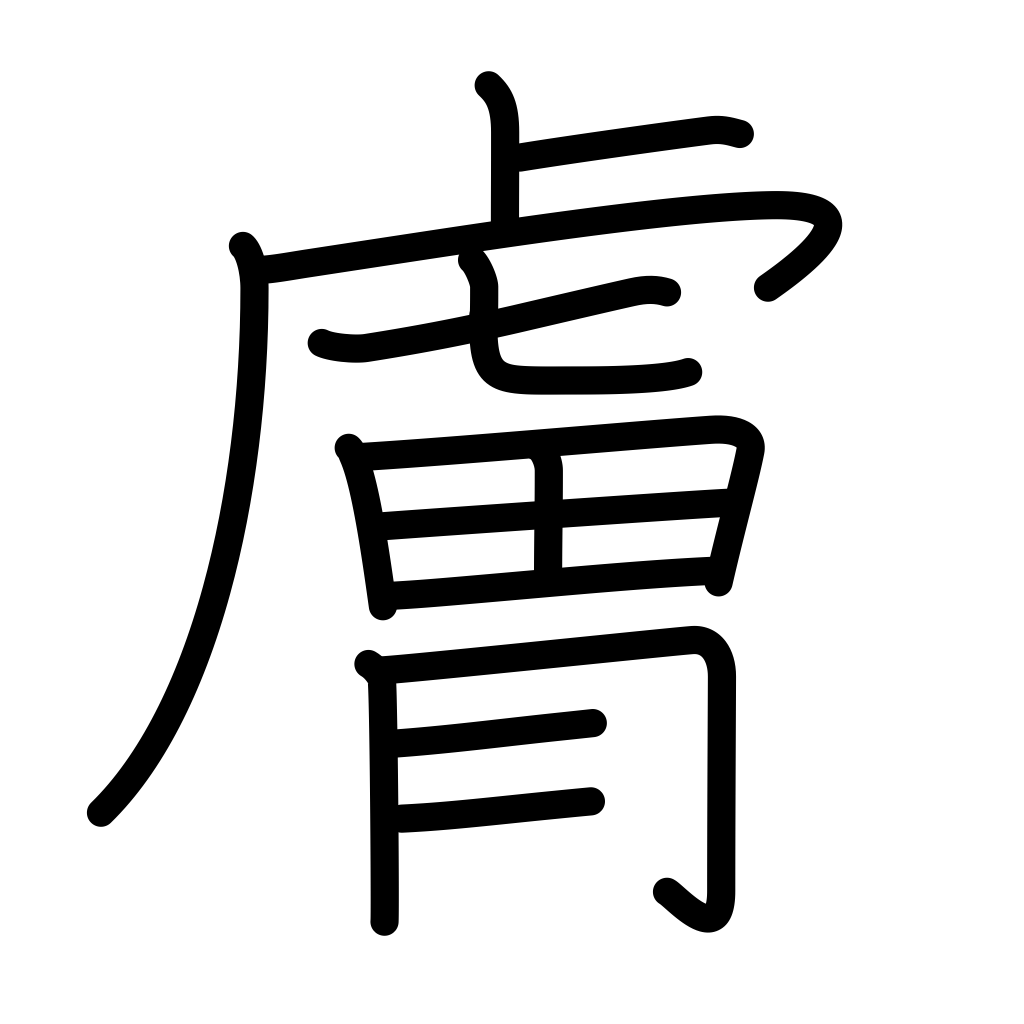
Meaning: skin, body, grain, texture, disposition